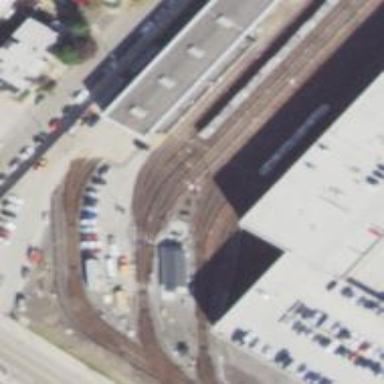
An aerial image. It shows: Electrified rail passing through service yard.